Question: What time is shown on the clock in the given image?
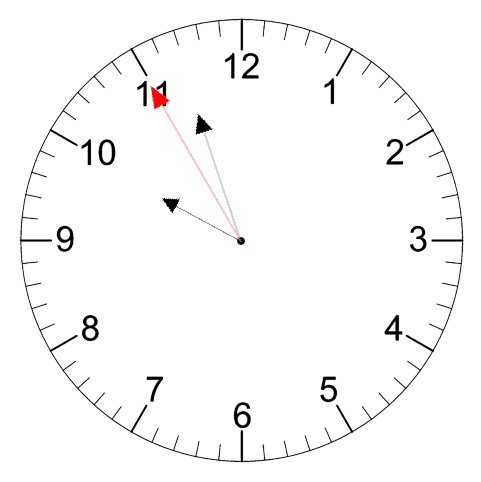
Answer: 09:56:55